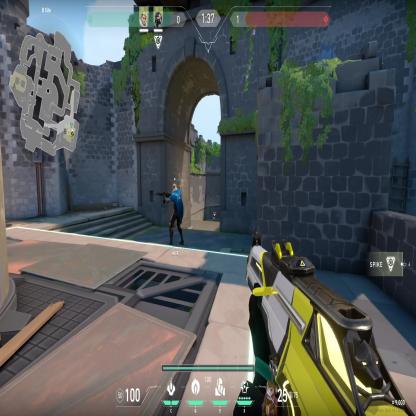
Label: teammate